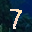
Label: 7